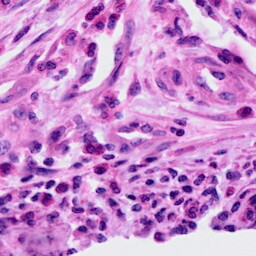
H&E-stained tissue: Cervix